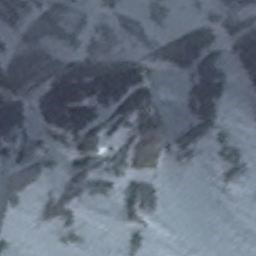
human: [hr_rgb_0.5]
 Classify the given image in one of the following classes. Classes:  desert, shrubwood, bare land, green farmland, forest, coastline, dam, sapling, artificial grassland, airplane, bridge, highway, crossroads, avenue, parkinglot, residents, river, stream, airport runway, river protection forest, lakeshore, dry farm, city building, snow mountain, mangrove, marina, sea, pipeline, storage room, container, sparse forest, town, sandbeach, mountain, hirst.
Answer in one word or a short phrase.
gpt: snow mountain